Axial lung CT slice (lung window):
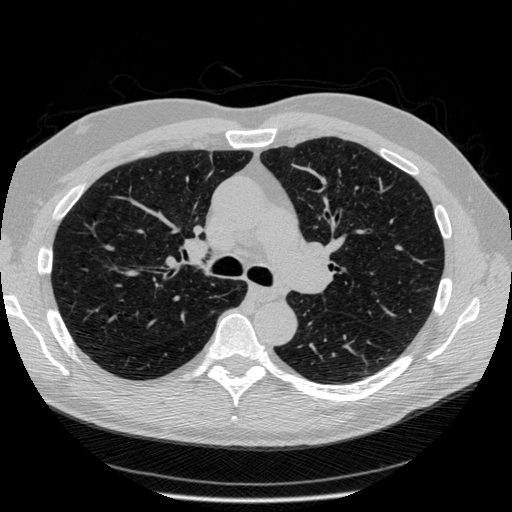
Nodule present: no